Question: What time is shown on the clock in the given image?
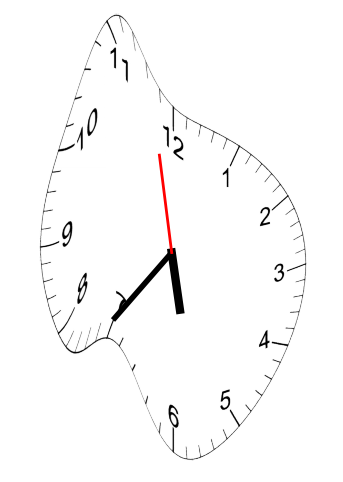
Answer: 05:35:58